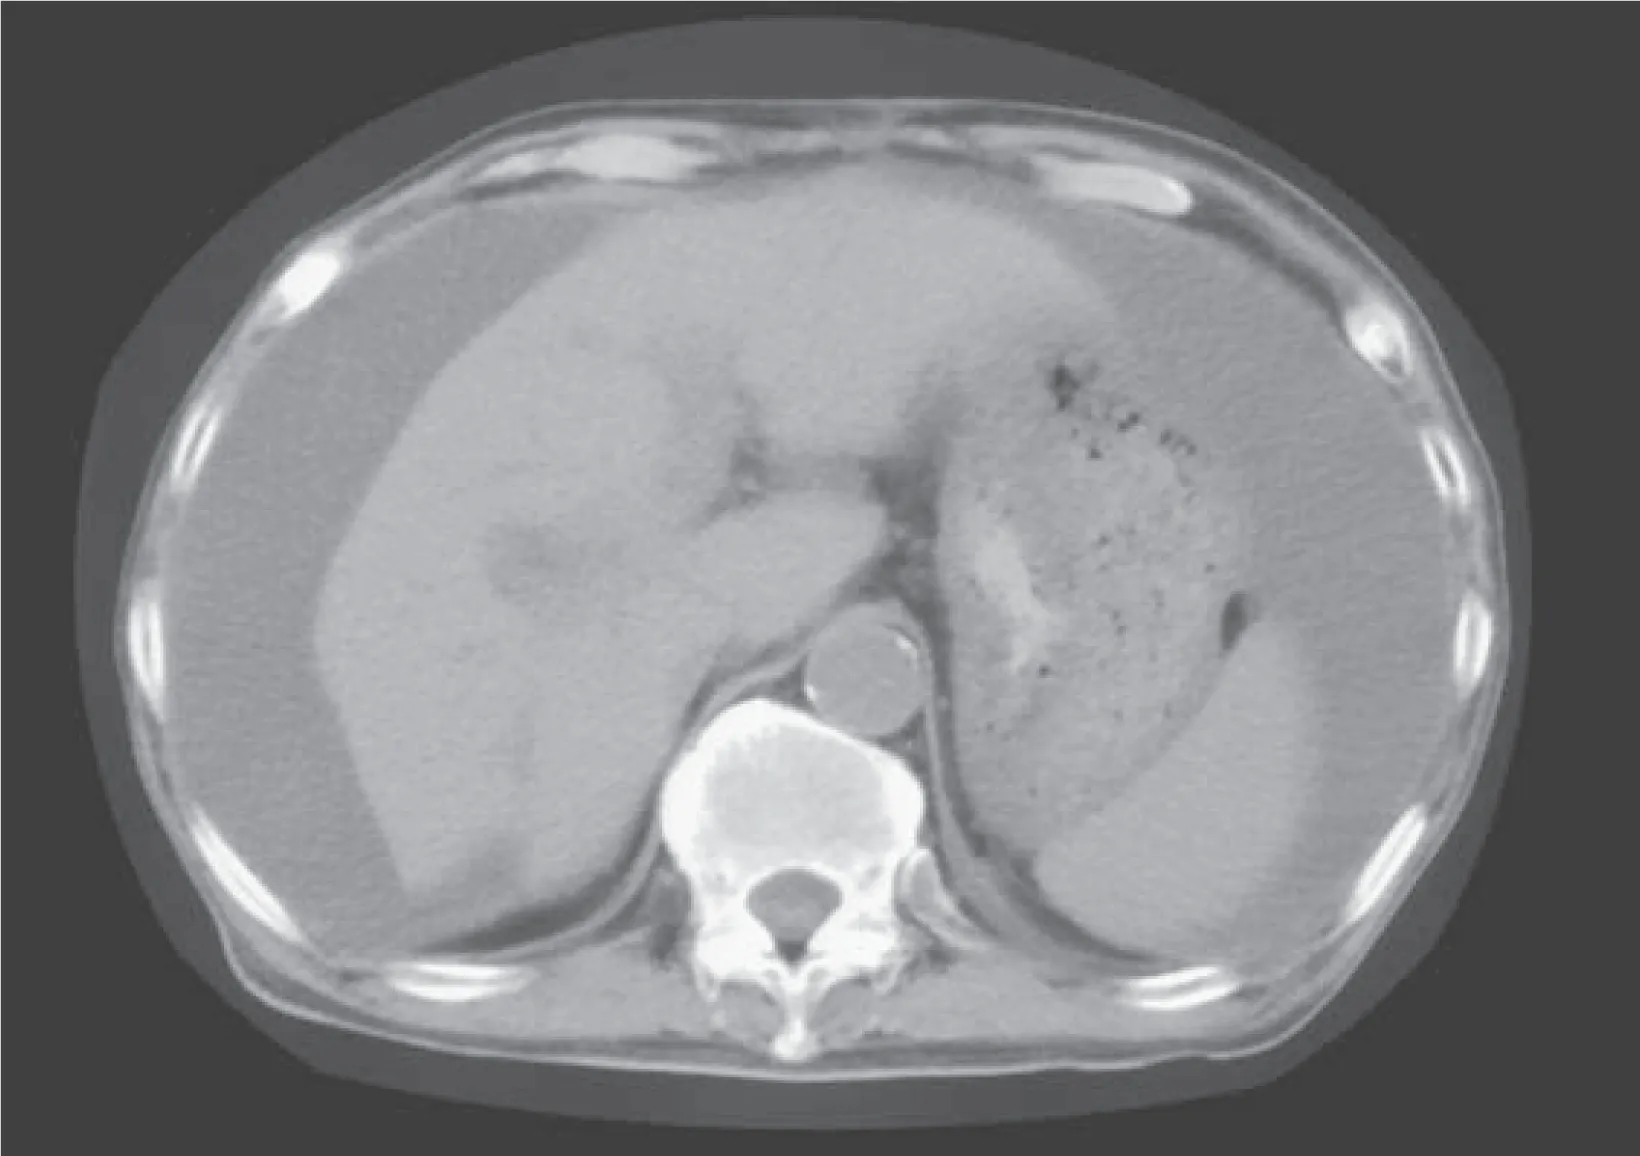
CT scans obtained after L-OHP administration. (b) Ascites has increased around the spleen.
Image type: radiology (ct)